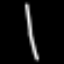
Label: line